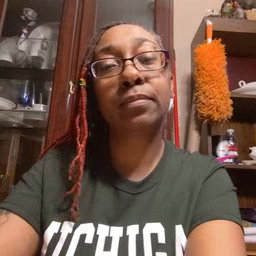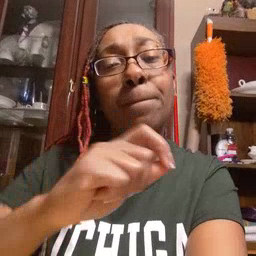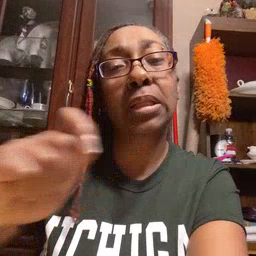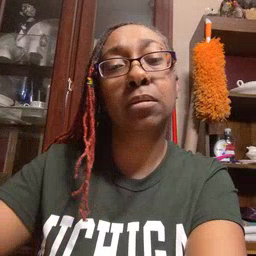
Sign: pencil